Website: bh-photo
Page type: customer-info-address
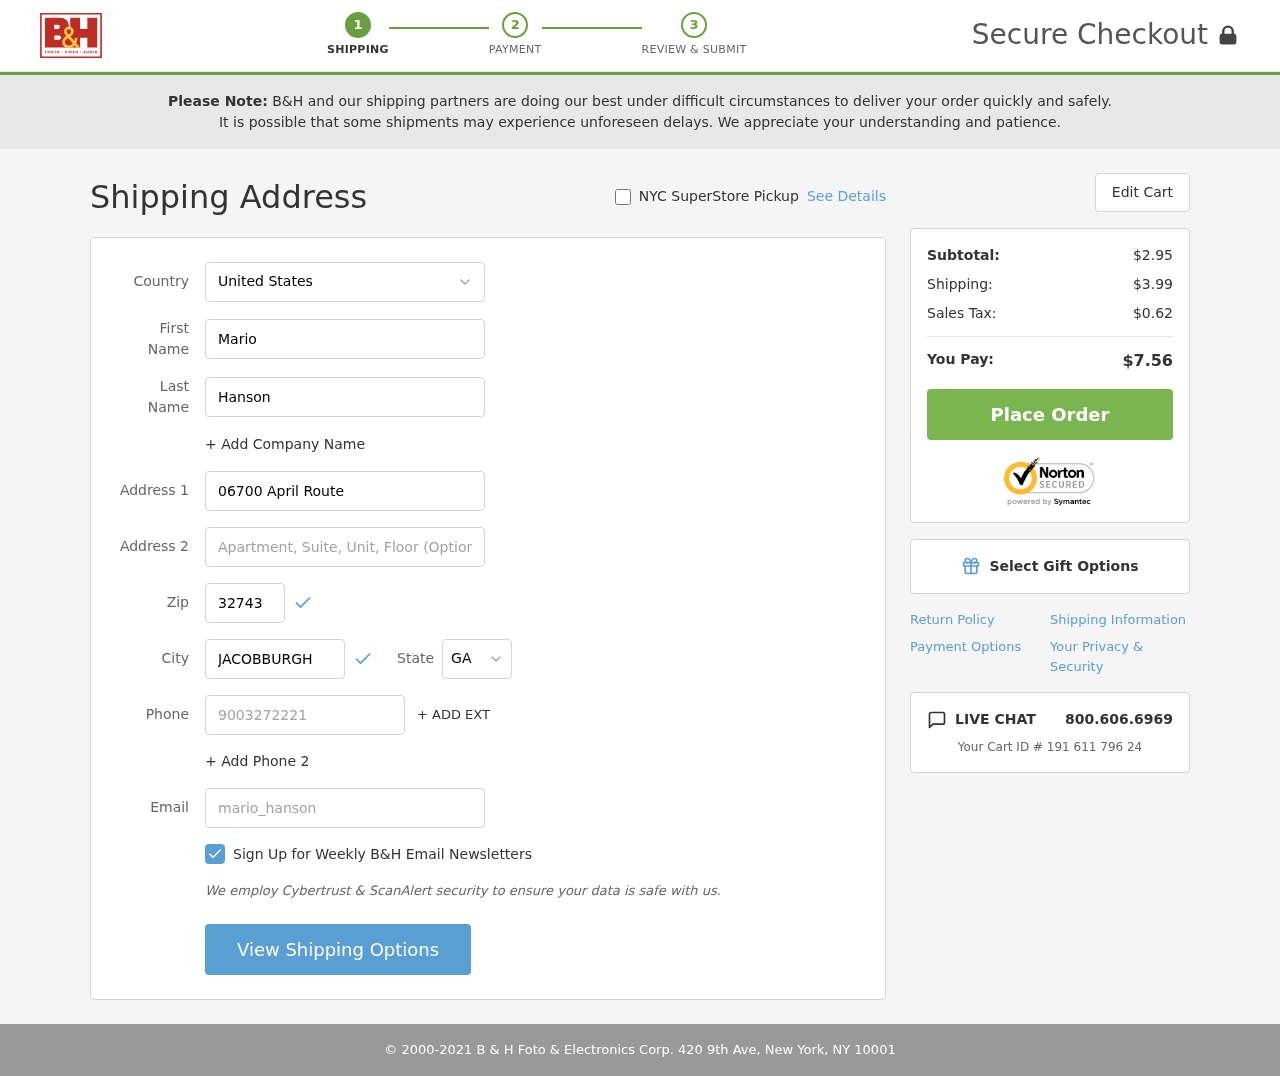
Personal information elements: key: PII_CITY
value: Jacobburgh
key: PII_COUNTRY
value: United States
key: PII_EMAIL
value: mario_hanson@yahoo.com
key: PII_FIRSTNAME
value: Mario
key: PII_LASTNAME
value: Hanson
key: PII_PHONE
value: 9003272221
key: PII_POSTCODE
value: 32743
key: PII_STATE_ABBR
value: GA
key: PII_STREET
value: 06700 April Route
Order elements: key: ORDER_SUBTOTAL
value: $2.95
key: ORDER_SHIPPING_COST
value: $3.99
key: ORDER_TAX
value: $0.62
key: ORDER_TOTAL
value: $7.56
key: ORDER_ID
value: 191 611 796 24